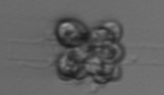
Label: Leptocylindrus_mediterraneus